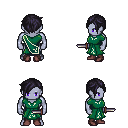
a pixel art fantasy rpg character, male body template, dark elf, purple skin, sash dress, metal pants, raven pixie cut hairstyle, maroon shoes, dagger, four views (front, back, left, right), 2x2 character sprite sheet, small pixel art, hard edges, no anti-aliasing